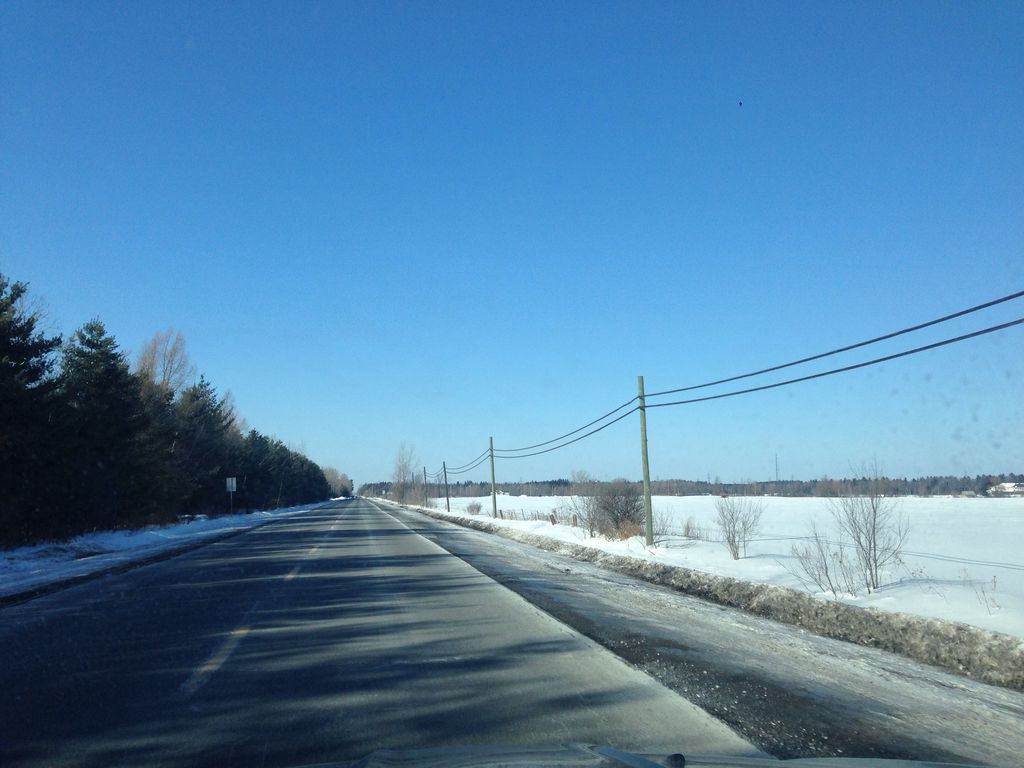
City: ottawa-gatineau